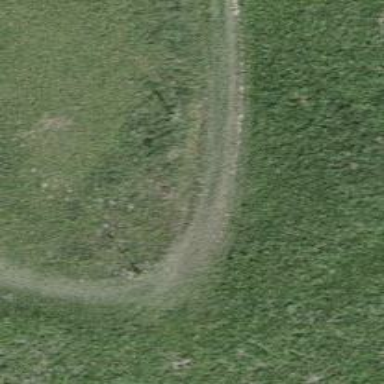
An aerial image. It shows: Grassy path.